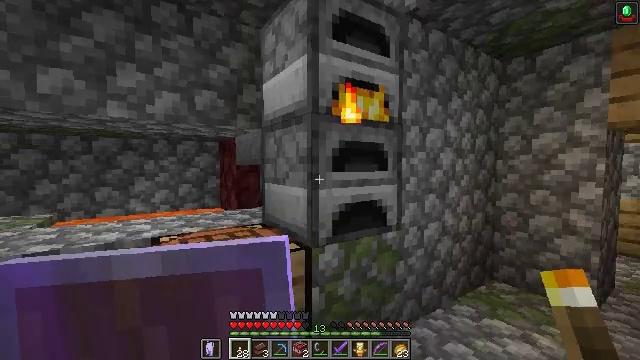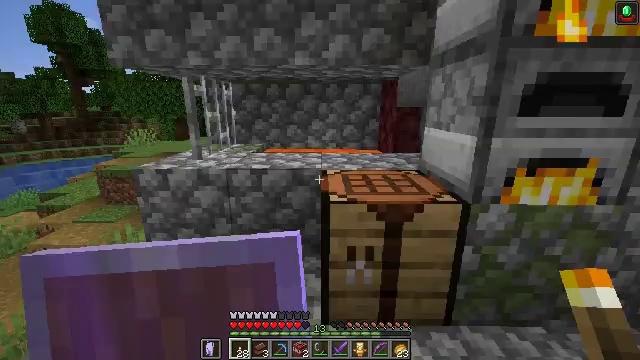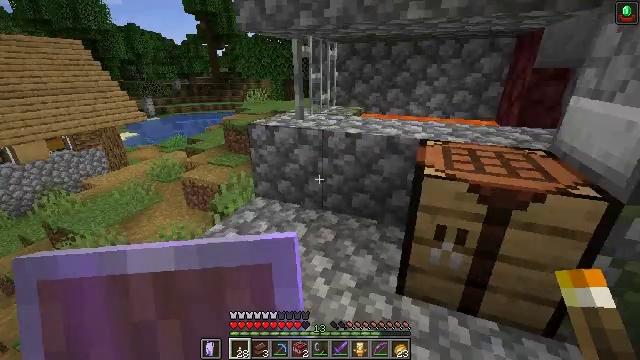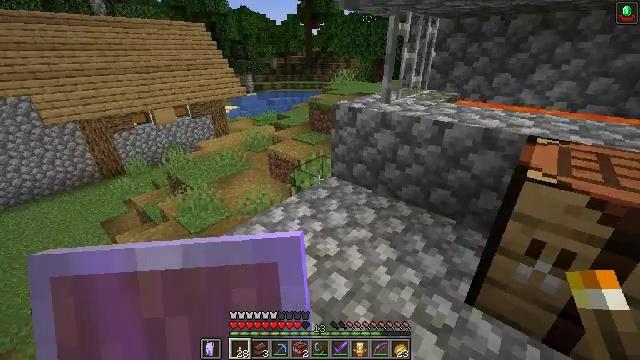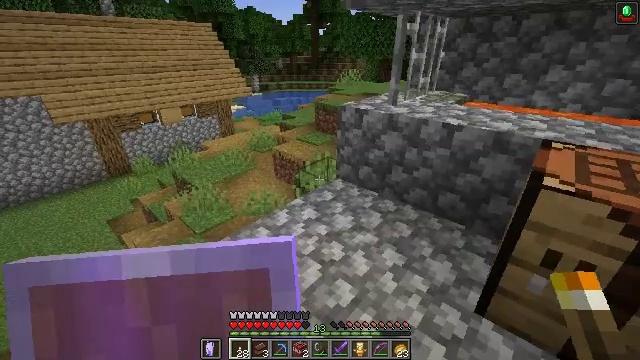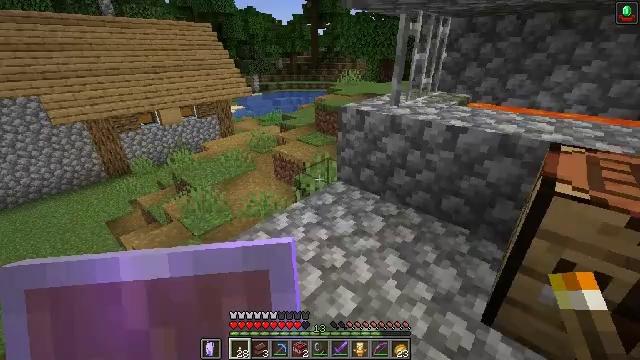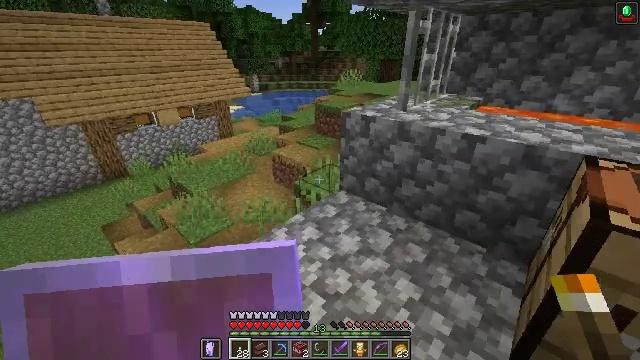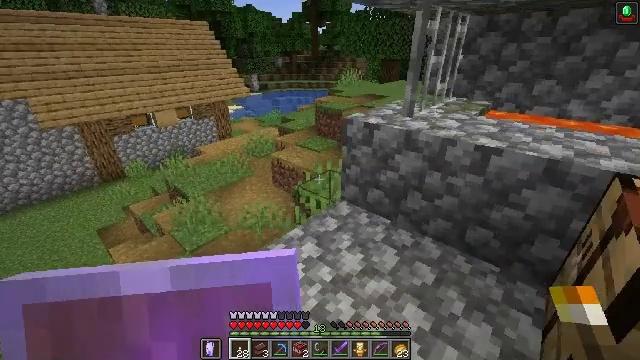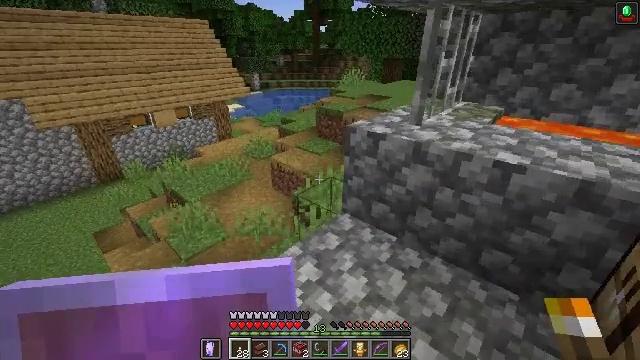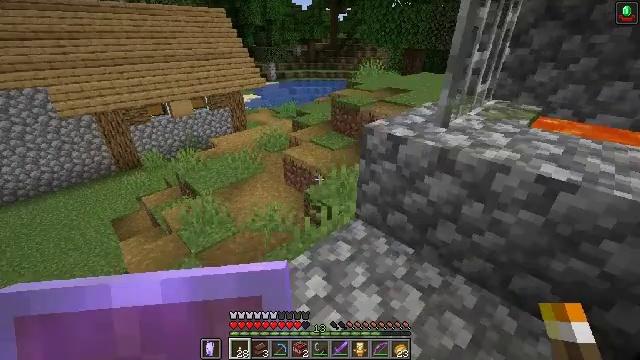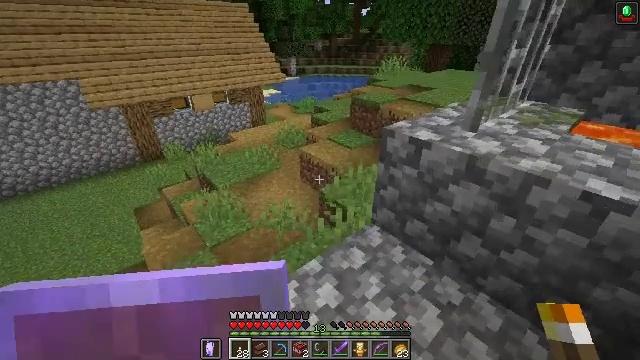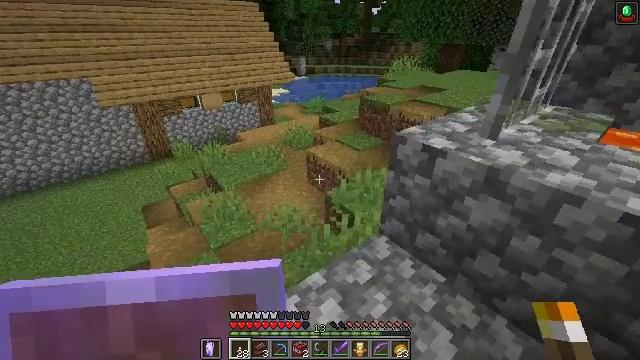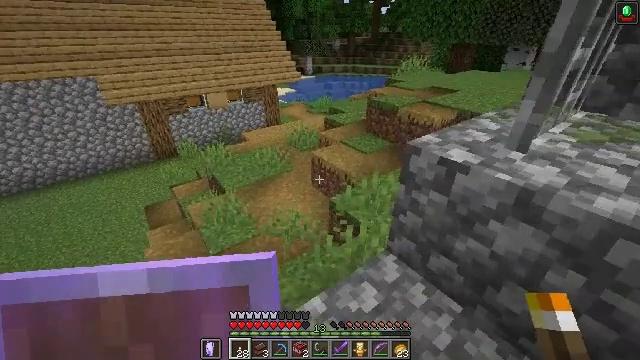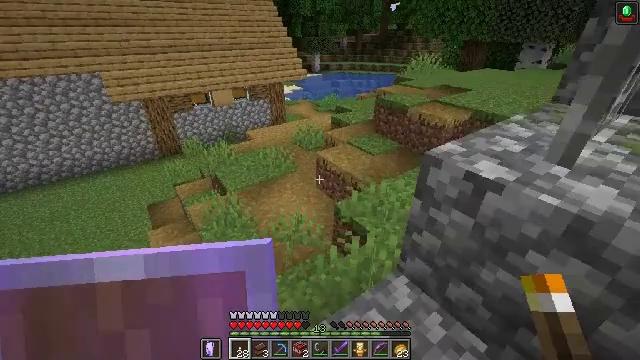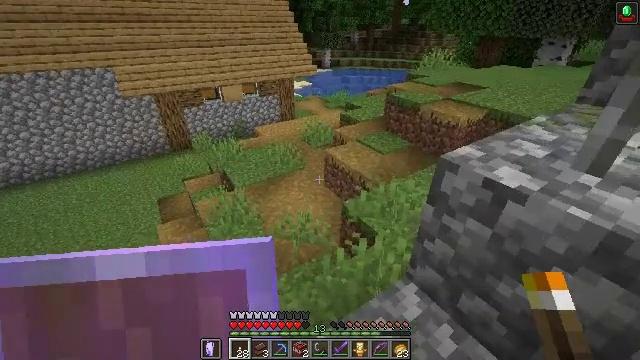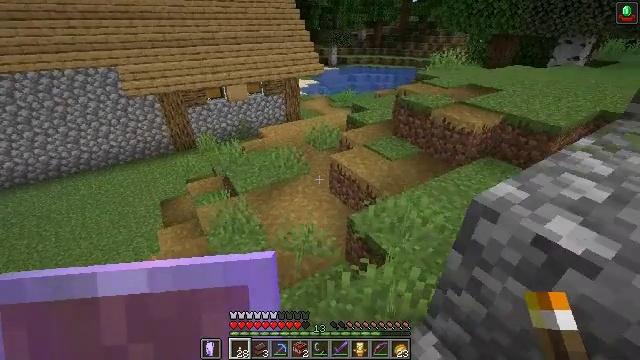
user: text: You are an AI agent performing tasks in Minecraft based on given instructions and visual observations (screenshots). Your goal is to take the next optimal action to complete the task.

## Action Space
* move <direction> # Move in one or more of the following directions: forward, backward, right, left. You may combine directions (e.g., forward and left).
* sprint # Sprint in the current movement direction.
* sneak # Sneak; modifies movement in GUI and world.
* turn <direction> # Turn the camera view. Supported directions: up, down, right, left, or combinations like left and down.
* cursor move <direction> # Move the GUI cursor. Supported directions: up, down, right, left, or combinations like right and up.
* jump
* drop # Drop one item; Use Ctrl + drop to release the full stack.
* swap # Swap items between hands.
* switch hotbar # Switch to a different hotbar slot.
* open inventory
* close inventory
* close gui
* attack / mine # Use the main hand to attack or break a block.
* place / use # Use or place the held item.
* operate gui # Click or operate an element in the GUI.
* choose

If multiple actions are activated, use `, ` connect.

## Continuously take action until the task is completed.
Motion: motion action
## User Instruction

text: Get a netherite ingot after combining netherite scrap and gold.
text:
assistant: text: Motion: turn left and down, open inventory
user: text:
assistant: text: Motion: turn left and down
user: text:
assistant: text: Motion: turn left and down
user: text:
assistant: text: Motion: move forward, turn left
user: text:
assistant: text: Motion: move forward
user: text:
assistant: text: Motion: move forward
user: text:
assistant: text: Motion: move forward
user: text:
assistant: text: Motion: move forward
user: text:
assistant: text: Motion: move forward, turn left and down
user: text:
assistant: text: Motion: move forward, turn left
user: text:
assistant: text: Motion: move forward, turn left
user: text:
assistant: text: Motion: move forward, turn left
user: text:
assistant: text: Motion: move forward, turn left
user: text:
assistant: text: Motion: move forward, turn left
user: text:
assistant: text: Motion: move forward, turn left
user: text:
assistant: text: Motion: move forward, turn left
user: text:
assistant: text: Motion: move forward, turn left
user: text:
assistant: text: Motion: move forward, turn left and up
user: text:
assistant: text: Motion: move forward, turn left and up
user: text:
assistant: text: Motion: move forward, turn left
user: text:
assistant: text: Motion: move forward
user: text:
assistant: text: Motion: move forward
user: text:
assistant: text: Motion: move forward
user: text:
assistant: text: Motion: move forward
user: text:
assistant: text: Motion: move forward
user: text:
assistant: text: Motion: move forward
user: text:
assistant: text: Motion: move forward
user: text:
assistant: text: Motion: move forward
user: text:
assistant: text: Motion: move forward
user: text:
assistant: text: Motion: move forward